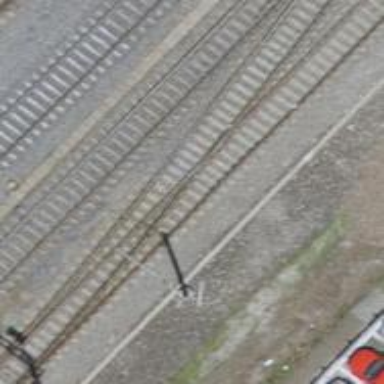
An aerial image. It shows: Rail siding with electrified tracks using contact line.